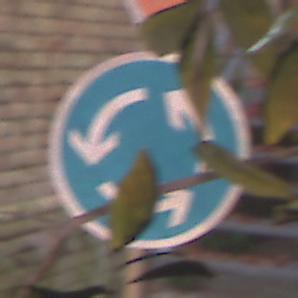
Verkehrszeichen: Kreisverkehr
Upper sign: VorfahrtGewaehren
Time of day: MorningAfternoon
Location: Outdoor (Urban)
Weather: Clear
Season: NotSpecified
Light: Natural